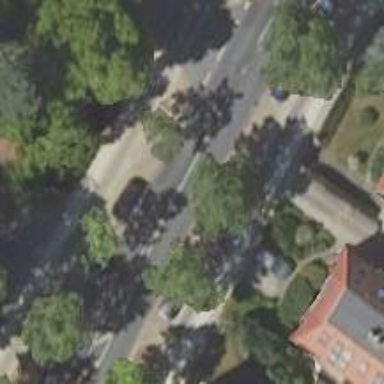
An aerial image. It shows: Avenue lined with deciduous broadleaved trees.